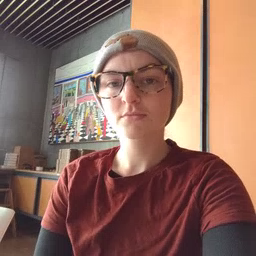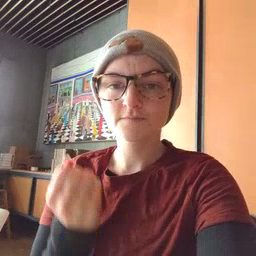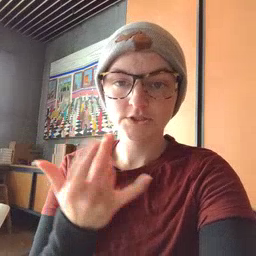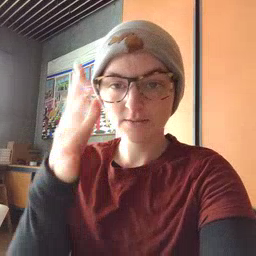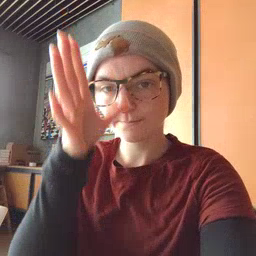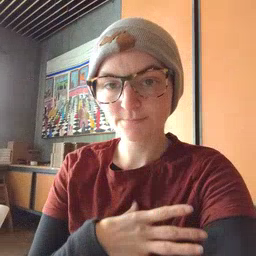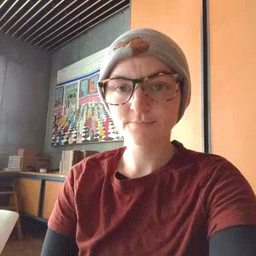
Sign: fireman